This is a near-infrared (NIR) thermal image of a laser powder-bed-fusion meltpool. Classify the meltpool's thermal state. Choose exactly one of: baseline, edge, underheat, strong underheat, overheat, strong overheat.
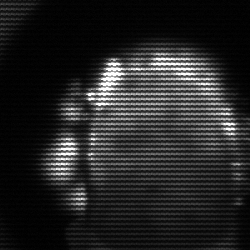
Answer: baseline